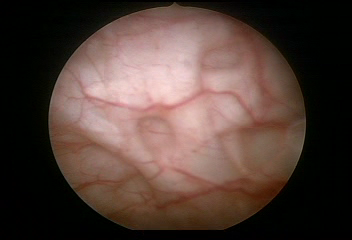
Modality: WLC
Class: Normal mucosa
Bladder cancer association: No